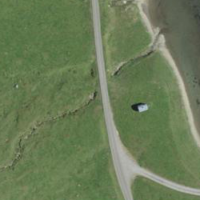
EUNIS habitat code: 24
Species observed at this site:
Cruciata laevipes
Veronica serpyllifolia